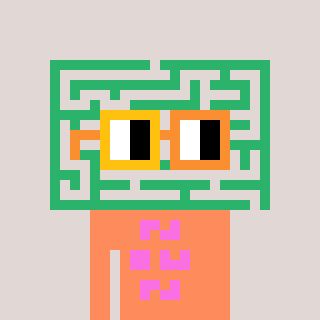
a pixel art character with square yellow and orange glasses, a maze-shaped head and a peachy-colored body on a warm background